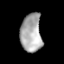
Tissue: lung
Cell type: Endothelial cells
Senescence score: 0.2229
Nuclear area (px): 795
Mean DAPI intensity: 169.947